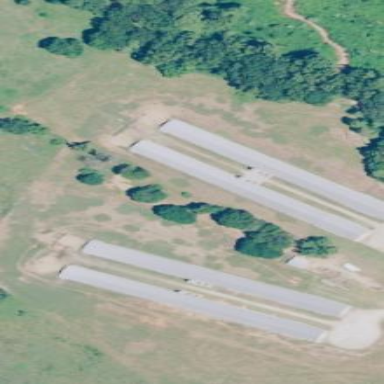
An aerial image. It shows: Poultry house.